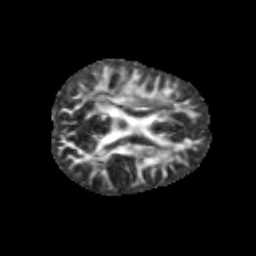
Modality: FA
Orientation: axial
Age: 11
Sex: male
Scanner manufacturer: siemens
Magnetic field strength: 3 T
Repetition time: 3.8 s
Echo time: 0.07 s